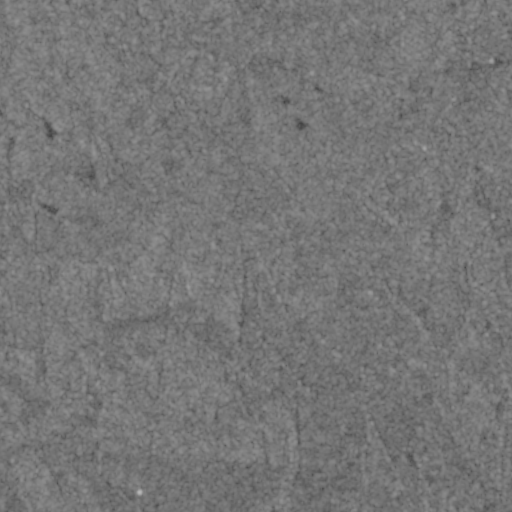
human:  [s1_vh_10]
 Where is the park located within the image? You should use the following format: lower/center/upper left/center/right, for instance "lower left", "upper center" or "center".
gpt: The park is located in the upper right of the image.
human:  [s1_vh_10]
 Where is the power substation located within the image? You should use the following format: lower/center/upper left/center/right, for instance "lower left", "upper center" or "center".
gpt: The power substation is located in the upper center of the image.
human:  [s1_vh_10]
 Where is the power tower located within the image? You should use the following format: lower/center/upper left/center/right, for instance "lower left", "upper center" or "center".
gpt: The power tower is located in the upper center of the image.
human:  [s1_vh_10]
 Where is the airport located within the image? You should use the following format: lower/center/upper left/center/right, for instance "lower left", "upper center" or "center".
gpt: There is no airport in the image.

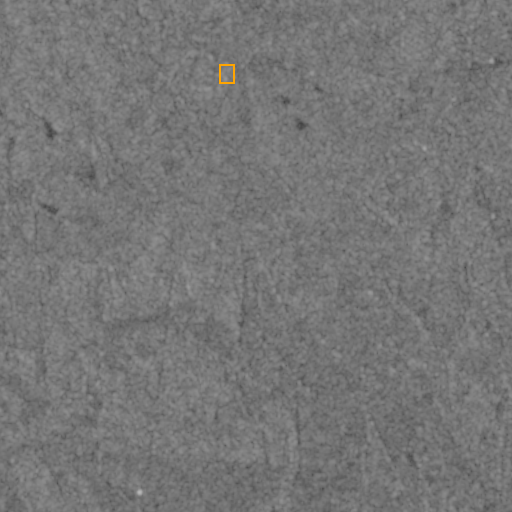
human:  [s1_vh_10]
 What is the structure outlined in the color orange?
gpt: The structure outlined in orange is a power substation.
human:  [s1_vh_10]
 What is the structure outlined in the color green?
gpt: There is no green outline.